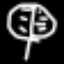
Label: leaf